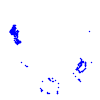
Particle: pion